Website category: restaurant
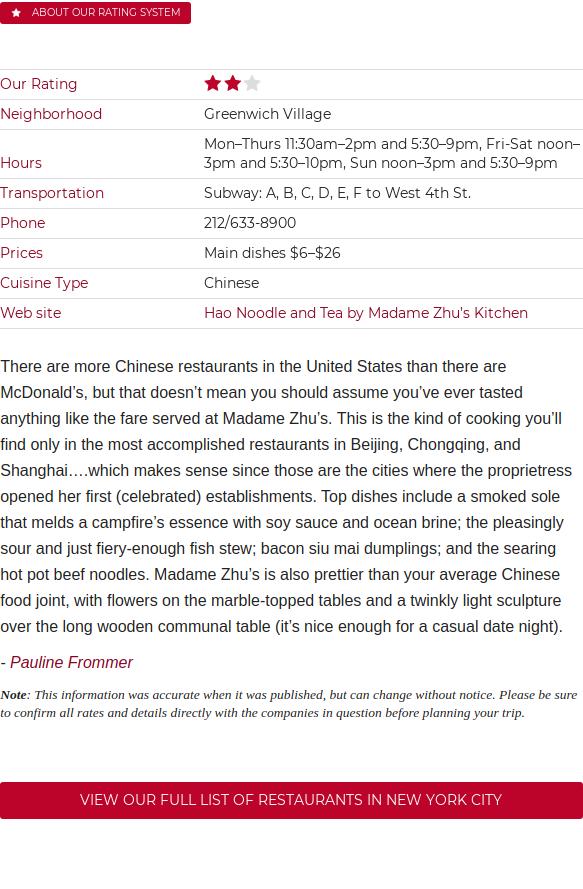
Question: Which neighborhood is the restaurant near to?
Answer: Greenwich Village

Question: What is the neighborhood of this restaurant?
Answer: Greenwich Village

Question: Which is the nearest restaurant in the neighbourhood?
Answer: Greenwich Village

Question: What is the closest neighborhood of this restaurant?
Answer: Greenwich Village

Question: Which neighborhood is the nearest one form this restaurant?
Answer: Greenwich Village

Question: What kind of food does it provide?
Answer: Chinese

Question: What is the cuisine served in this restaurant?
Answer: Chinese

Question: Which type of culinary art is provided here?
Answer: Chinese

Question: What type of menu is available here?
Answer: Chinese

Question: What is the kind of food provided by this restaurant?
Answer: Chinese

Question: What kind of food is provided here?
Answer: Chinese

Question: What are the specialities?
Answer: Chinese

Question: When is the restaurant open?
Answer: MonThurs 11:30am2pm and 5:309pm, Fri-Sat noon3pm and 5:3010pm, Sun noon3pm and 5:309pm

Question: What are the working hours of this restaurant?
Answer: MonThurs 11:30am2pm and 5:309pm, Fri-Sat noon3pm and 5:3010pm, Sun noon3pm and 5:309pm

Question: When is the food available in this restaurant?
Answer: MonThurs 11:30am2pm and 5:309pm, Fri-Sat noon3pm and 5:3010pm, Sun noon3pm and 5:309pm

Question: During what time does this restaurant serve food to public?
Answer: MonThurs 11:30am2pm and 5:309pm, Fri-Sat noon3pm and 5:3010pm, Sun noon3pm and 5:309pm

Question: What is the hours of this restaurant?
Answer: MonThurs 11:30am2pm and 5:309pm, Fri-Sat noon3pm and 5:3010pm, Sun noon3pm and 5:309pm

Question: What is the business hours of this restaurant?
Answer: MonThurs 11:30am2pm and 5:309pm, Fri-Sat noon3pm and 5:3010pm, Sun noon3pm and 5:309pm

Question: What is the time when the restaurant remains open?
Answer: MonThurs 11:30am2pm and 5:309pm, Fri-Sat noon3pm and 5:3010pm, Sun noon3pm and 5:309pm

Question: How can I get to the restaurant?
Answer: Subway: A, B, C, D, E, F to West 4th St.

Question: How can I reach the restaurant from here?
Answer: Subway: A, B, C, D, E, F to West 4th St.

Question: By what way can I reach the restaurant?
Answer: Subway: A, B, C, D, E, F to West 4th St.

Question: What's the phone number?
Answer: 212/633-8900

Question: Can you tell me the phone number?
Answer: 212/633-8900

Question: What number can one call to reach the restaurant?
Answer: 212/633-8900

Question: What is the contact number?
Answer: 212/633-8900

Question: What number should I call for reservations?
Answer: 212/633-8900

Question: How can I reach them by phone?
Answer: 212/633-8900

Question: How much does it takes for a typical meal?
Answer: Main dishes $6$26

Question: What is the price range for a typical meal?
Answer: Main dishes $6$26

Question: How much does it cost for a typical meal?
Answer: Main dishes $6$26

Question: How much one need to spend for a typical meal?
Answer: Main dishes $6$26